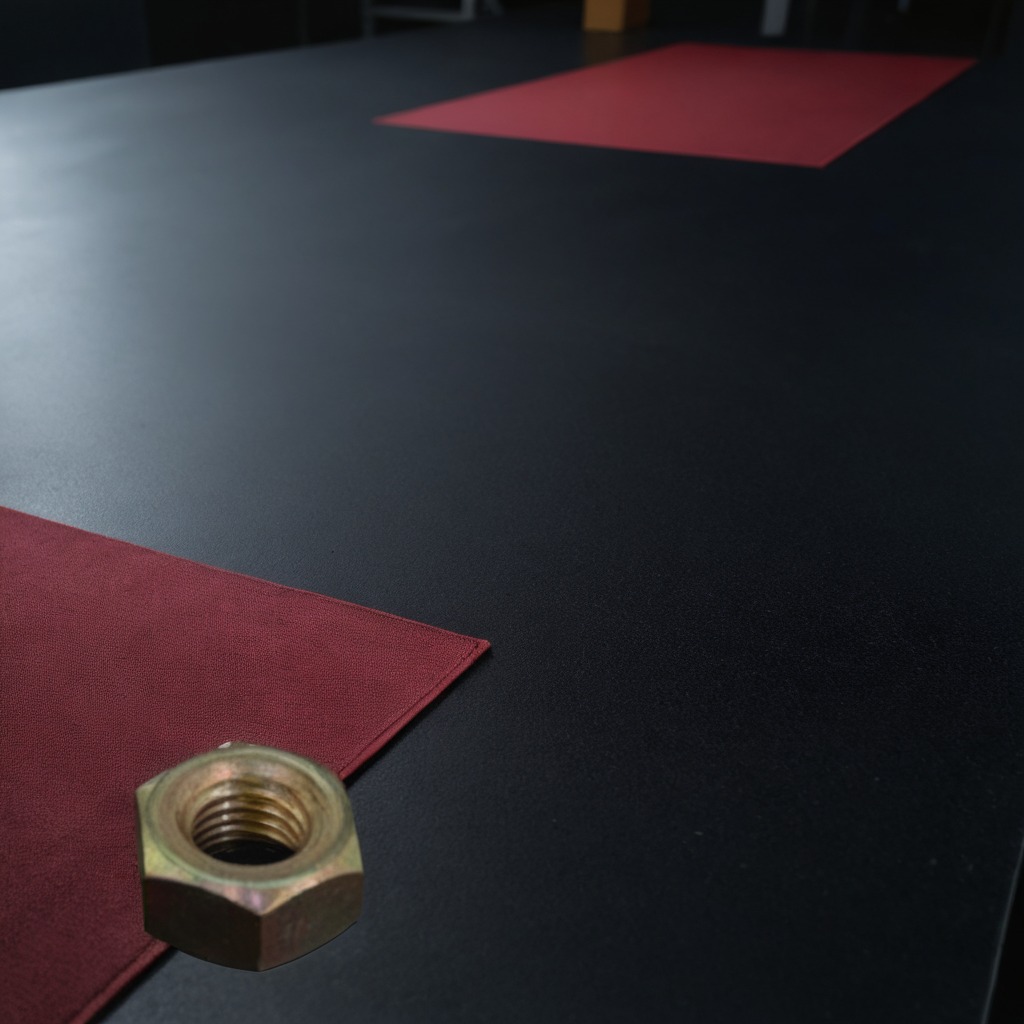
A metal nut lies on the clean granite tabletop covered with a red rubber mat inside a workshop at night dim ambient light soft shadows worn but beneath the mat